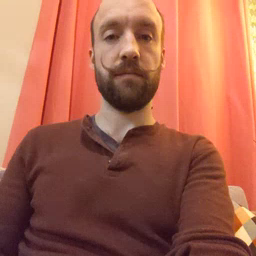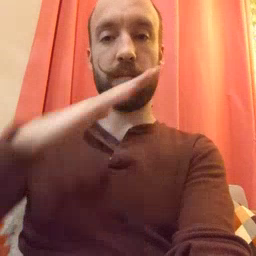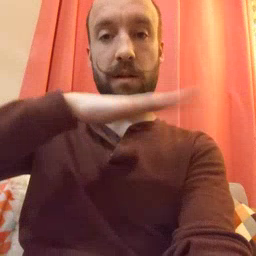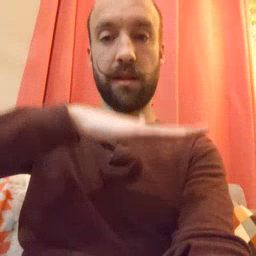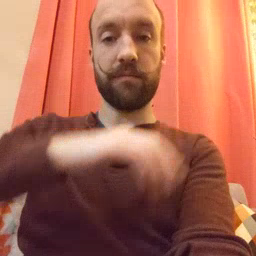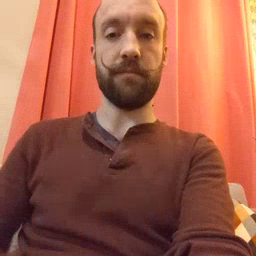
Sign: table